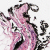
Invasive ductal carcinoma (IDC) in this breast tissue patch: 0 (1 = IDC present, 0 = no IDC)